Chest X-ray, AP view. Patient: 80 years old, sex F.
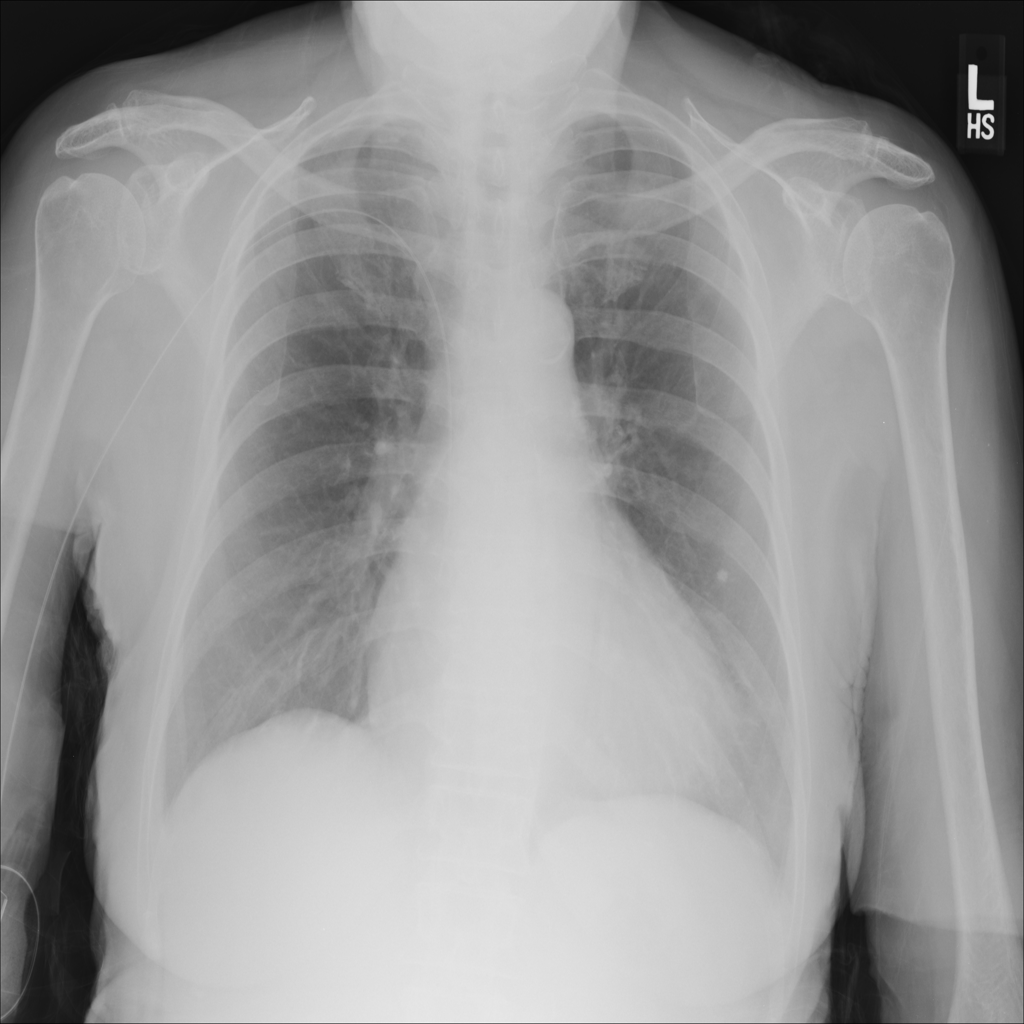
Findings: No Finding